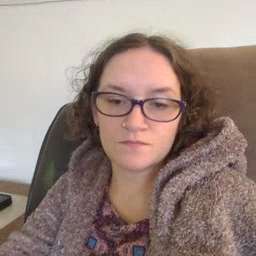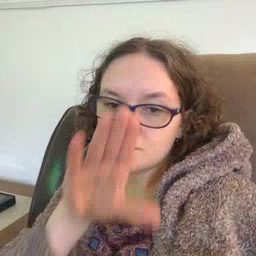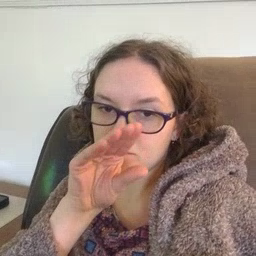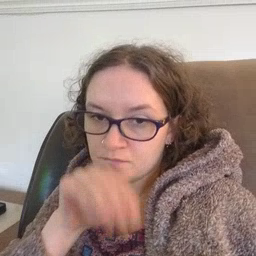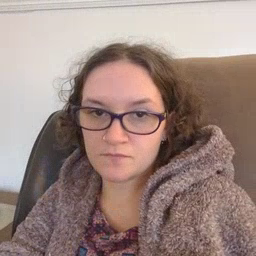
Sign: goose